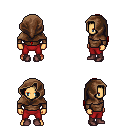
a pixel art fantasy rpg character, male body template, human, tanned skin, brown long-sleeve shirt, red pants, red ponytail hairstyle, cloth hood, maroon shoes, four views (front, back, left, right), 2x2 character sprite sheet, small pixel art, hard edges, no anti-aliasing